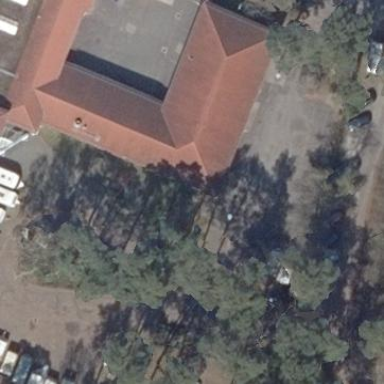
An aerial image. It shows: Commercial building with hipped roof.